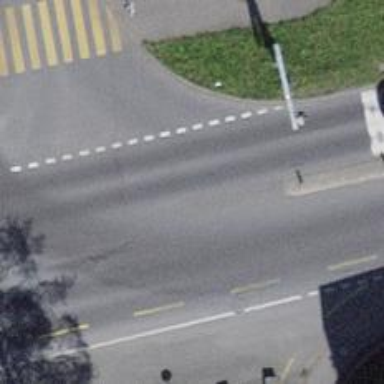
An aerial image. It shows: Primary highway with dedicated cycle lane on the left.